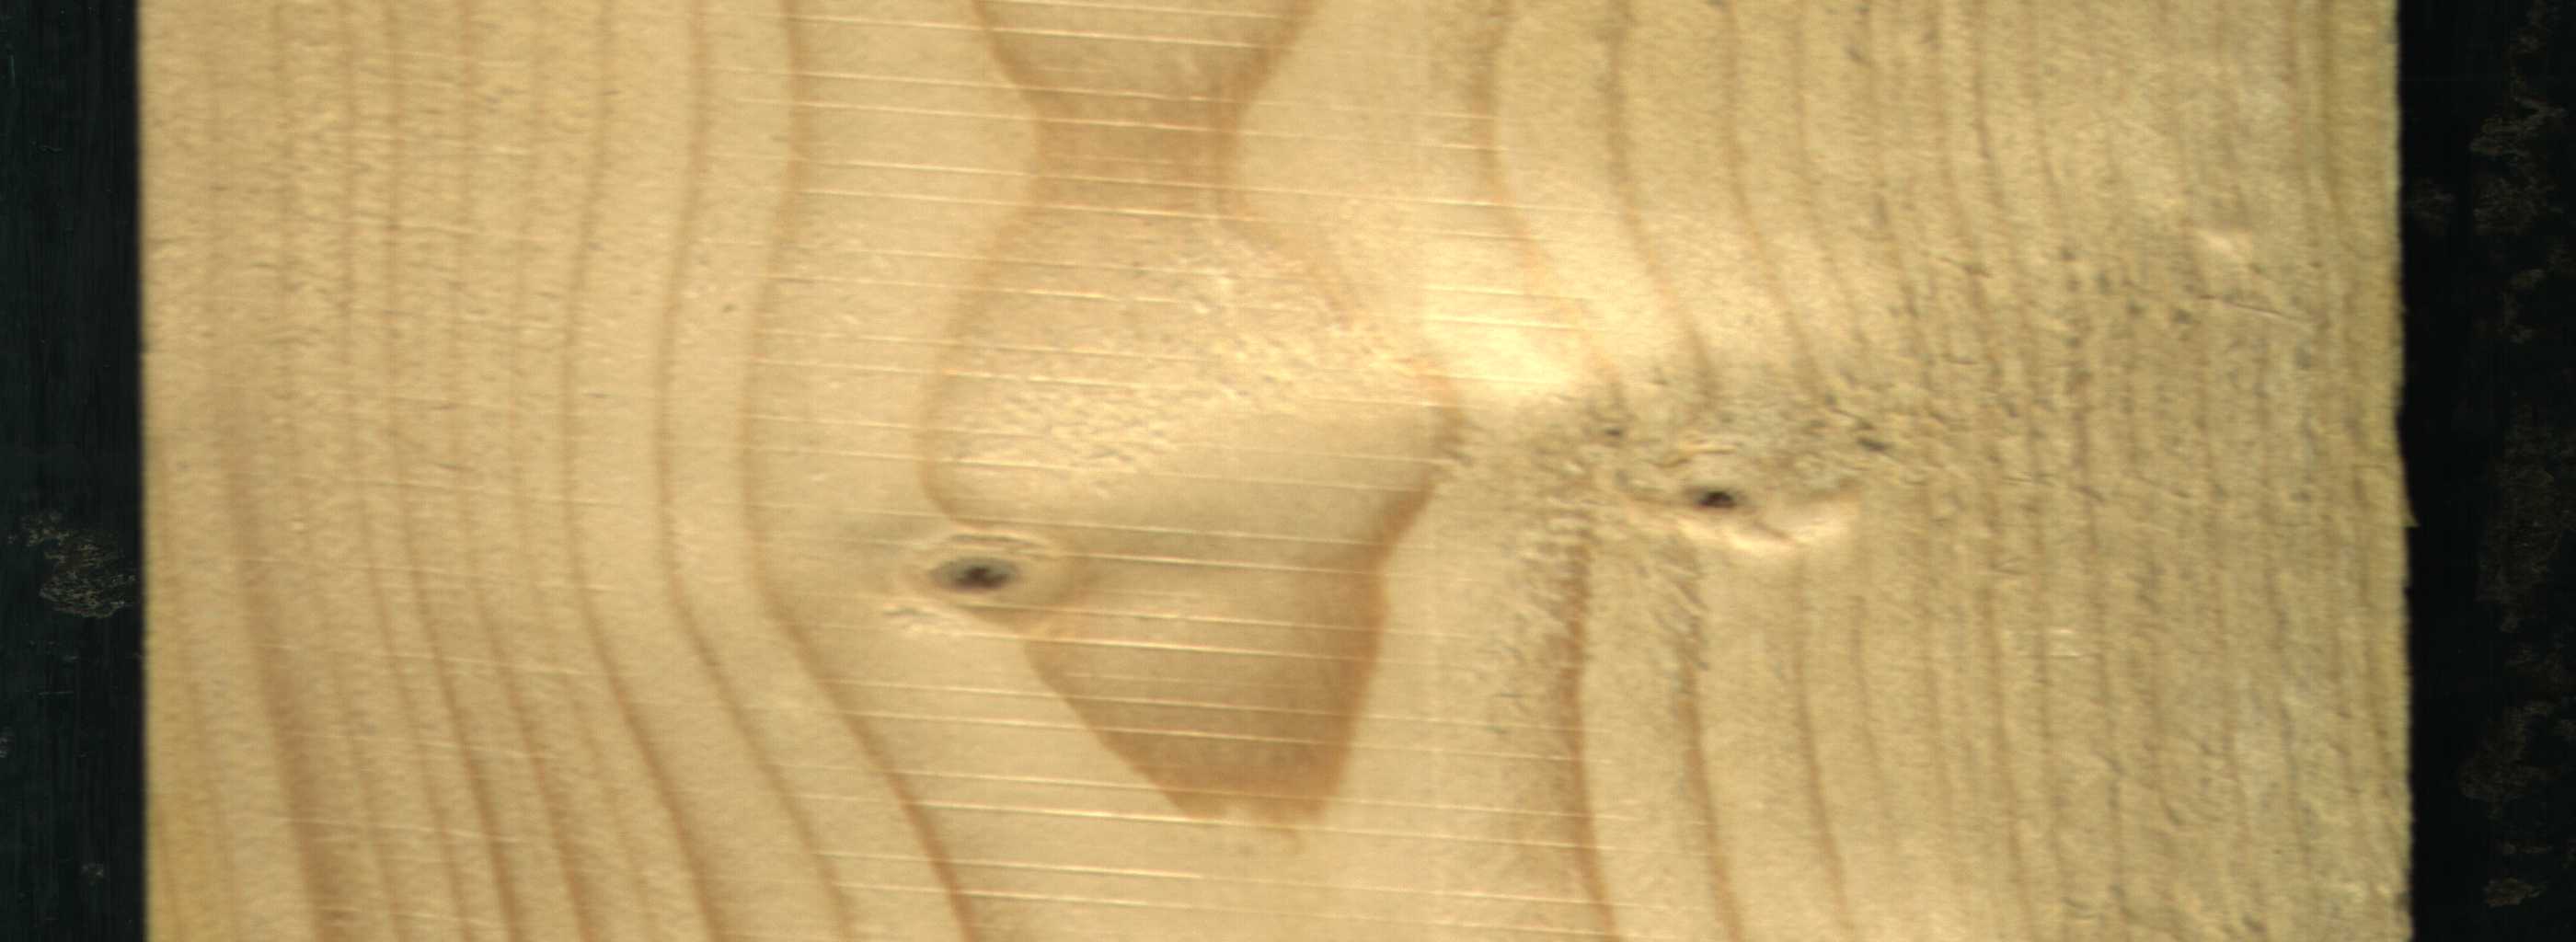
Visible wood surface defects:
Live_Knot
Live_Knot